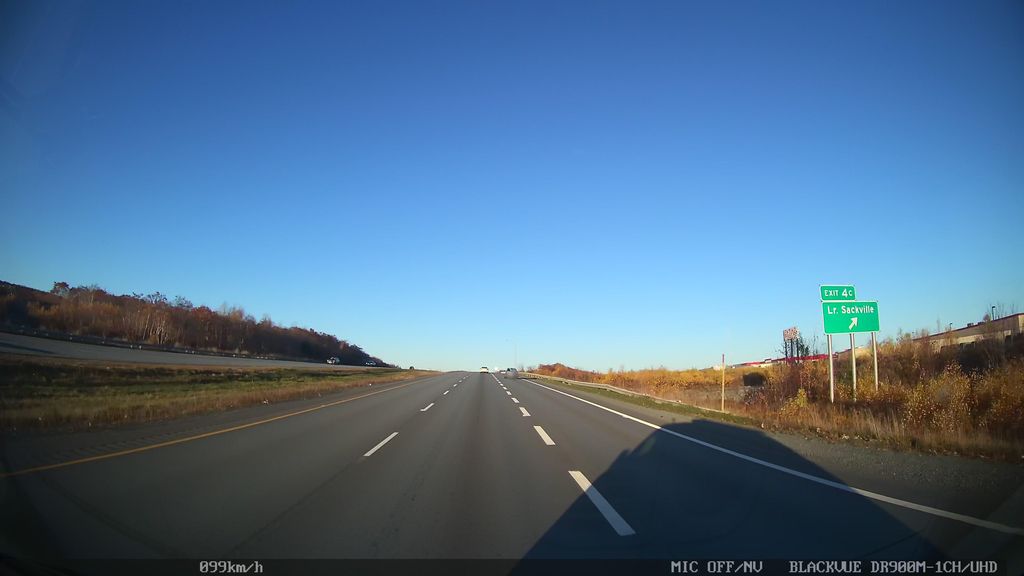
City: halifax